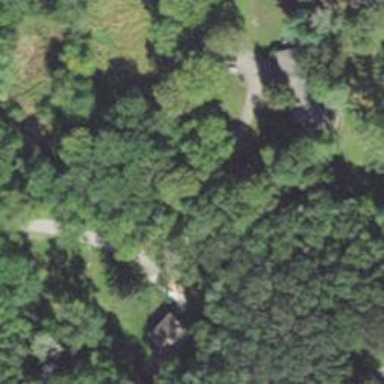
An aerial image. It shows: Residential driveway serving as service road.